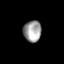
Tissue: skin
Cell type: Epithelial cells
Senescence score: 0.2847
Nuclear area (px): 376
Mean DAPI intensity: 155.854